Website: lowes
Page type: customer-info-address
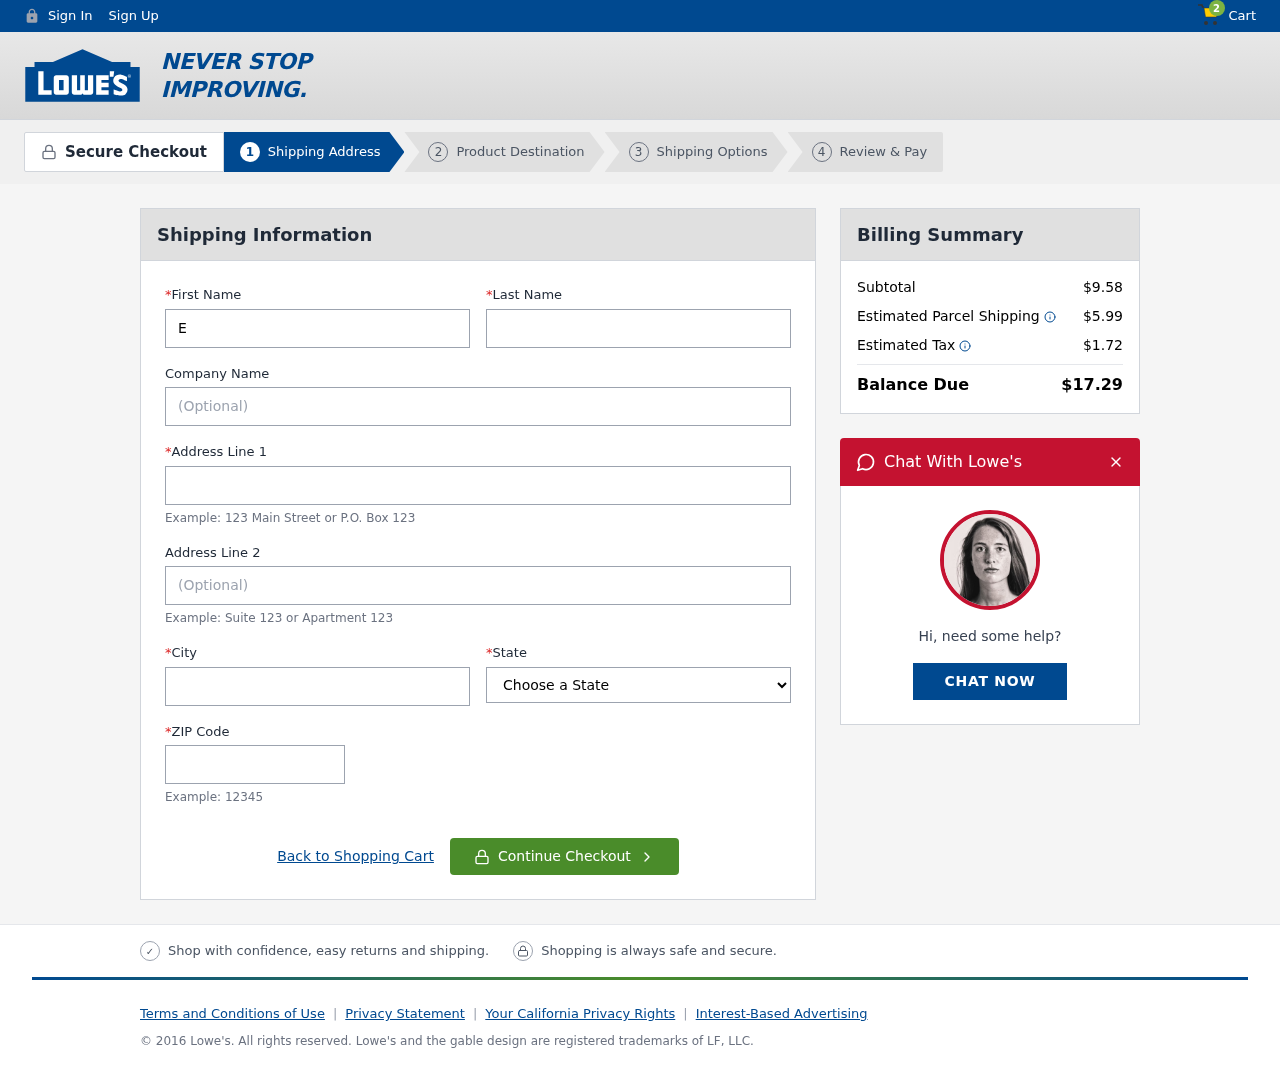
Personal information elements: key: PII_CITY
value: Gravesbury
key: PII_COMPANY
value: Oconnor LLC
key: PII_FIRSTNAME
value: Erin
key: PII_LASTNAME
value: Hernandez
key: PII_POSTCODE
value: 35455
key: PII_STATE
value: PR
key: PII_STREET
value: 404 Booth Parkways
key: PII_STREET2
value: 7376 Perkins Knoll Suite 277
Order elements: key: ORDER_NUM_ITEMS
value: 2
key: ORDER_SUBTOTAL
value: $9.58
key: ORDER_SHIPPING_COST
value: $5.99
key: ORDER_TAX
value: $1.72
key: ORDER_TOTAL
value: $17.29